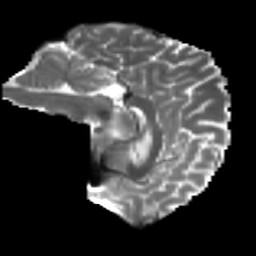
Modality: T2w
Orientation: sagittal
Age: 36
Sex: male
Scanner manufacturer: ge
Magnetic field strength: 3 T
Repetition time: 7.8 s
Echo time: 0.0618 s